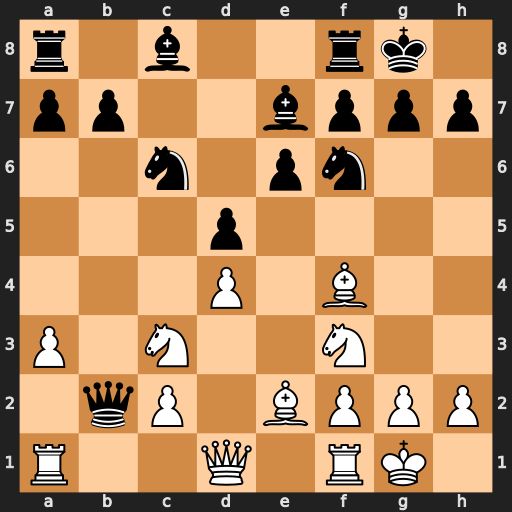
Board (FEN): r1b2rk1/pp2bppp/2n1pn2/3p4/3P1B2/P1N2N2/1qP1BPPP/R2Q1RK1
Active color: w
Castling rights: -
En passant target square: -
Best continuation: Na4 Qxa1 Qxa1